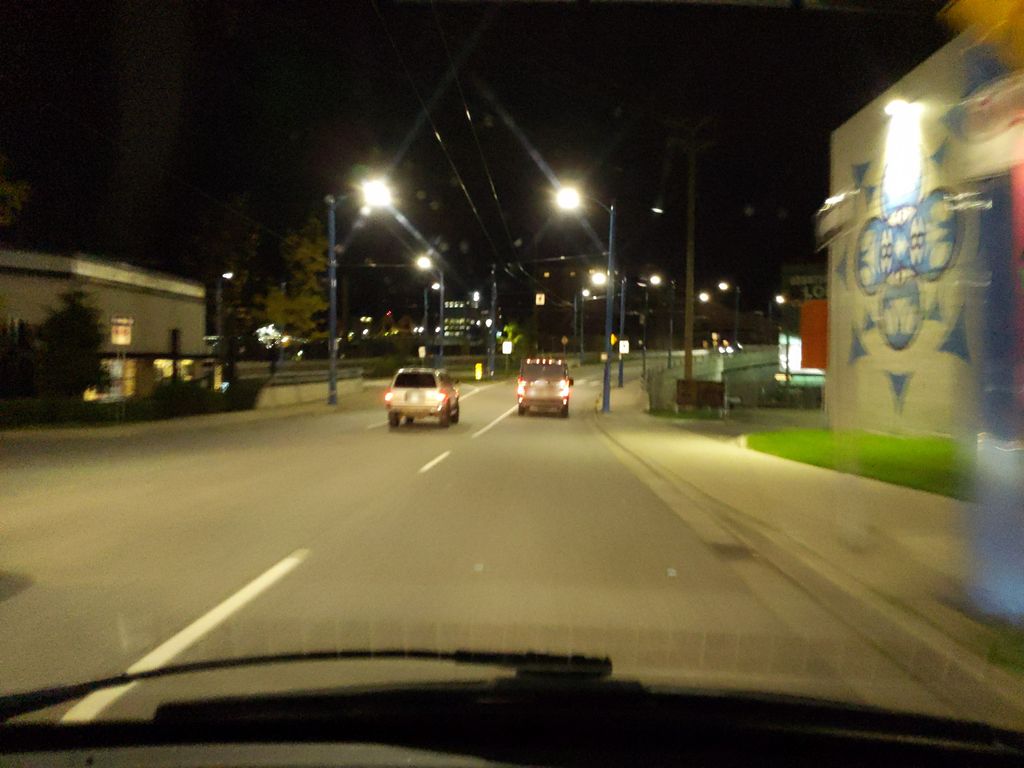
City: vancouver